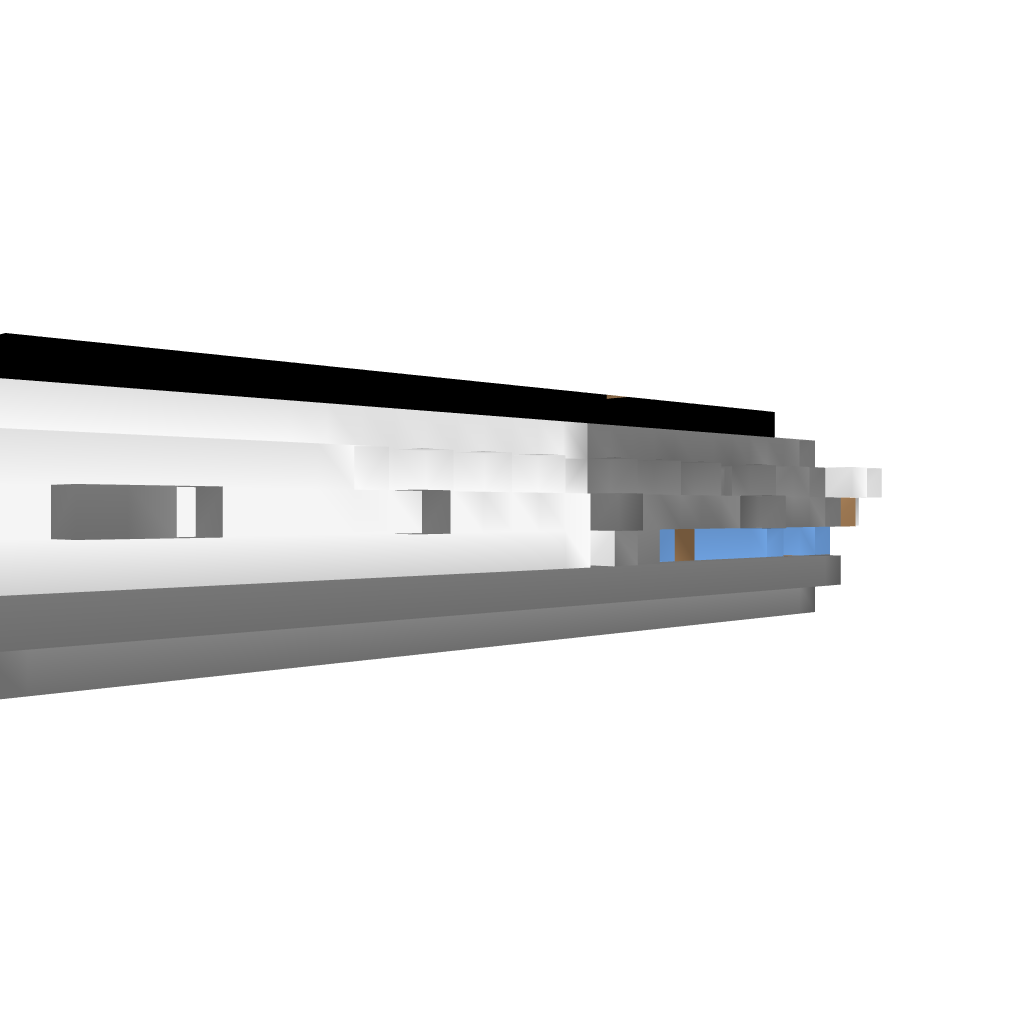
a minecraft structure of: Submersible Torpedo Airship Minnow bad low quality